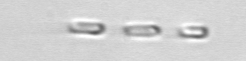
Label: Skeletonema